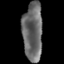
Tissue: skin
Cell type: Epithelial cells
Senescence score: 0.2176
Nuclear area (px): 1136
Mean DAPI intensity: 105.989